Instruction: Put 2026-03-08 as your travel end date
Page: home
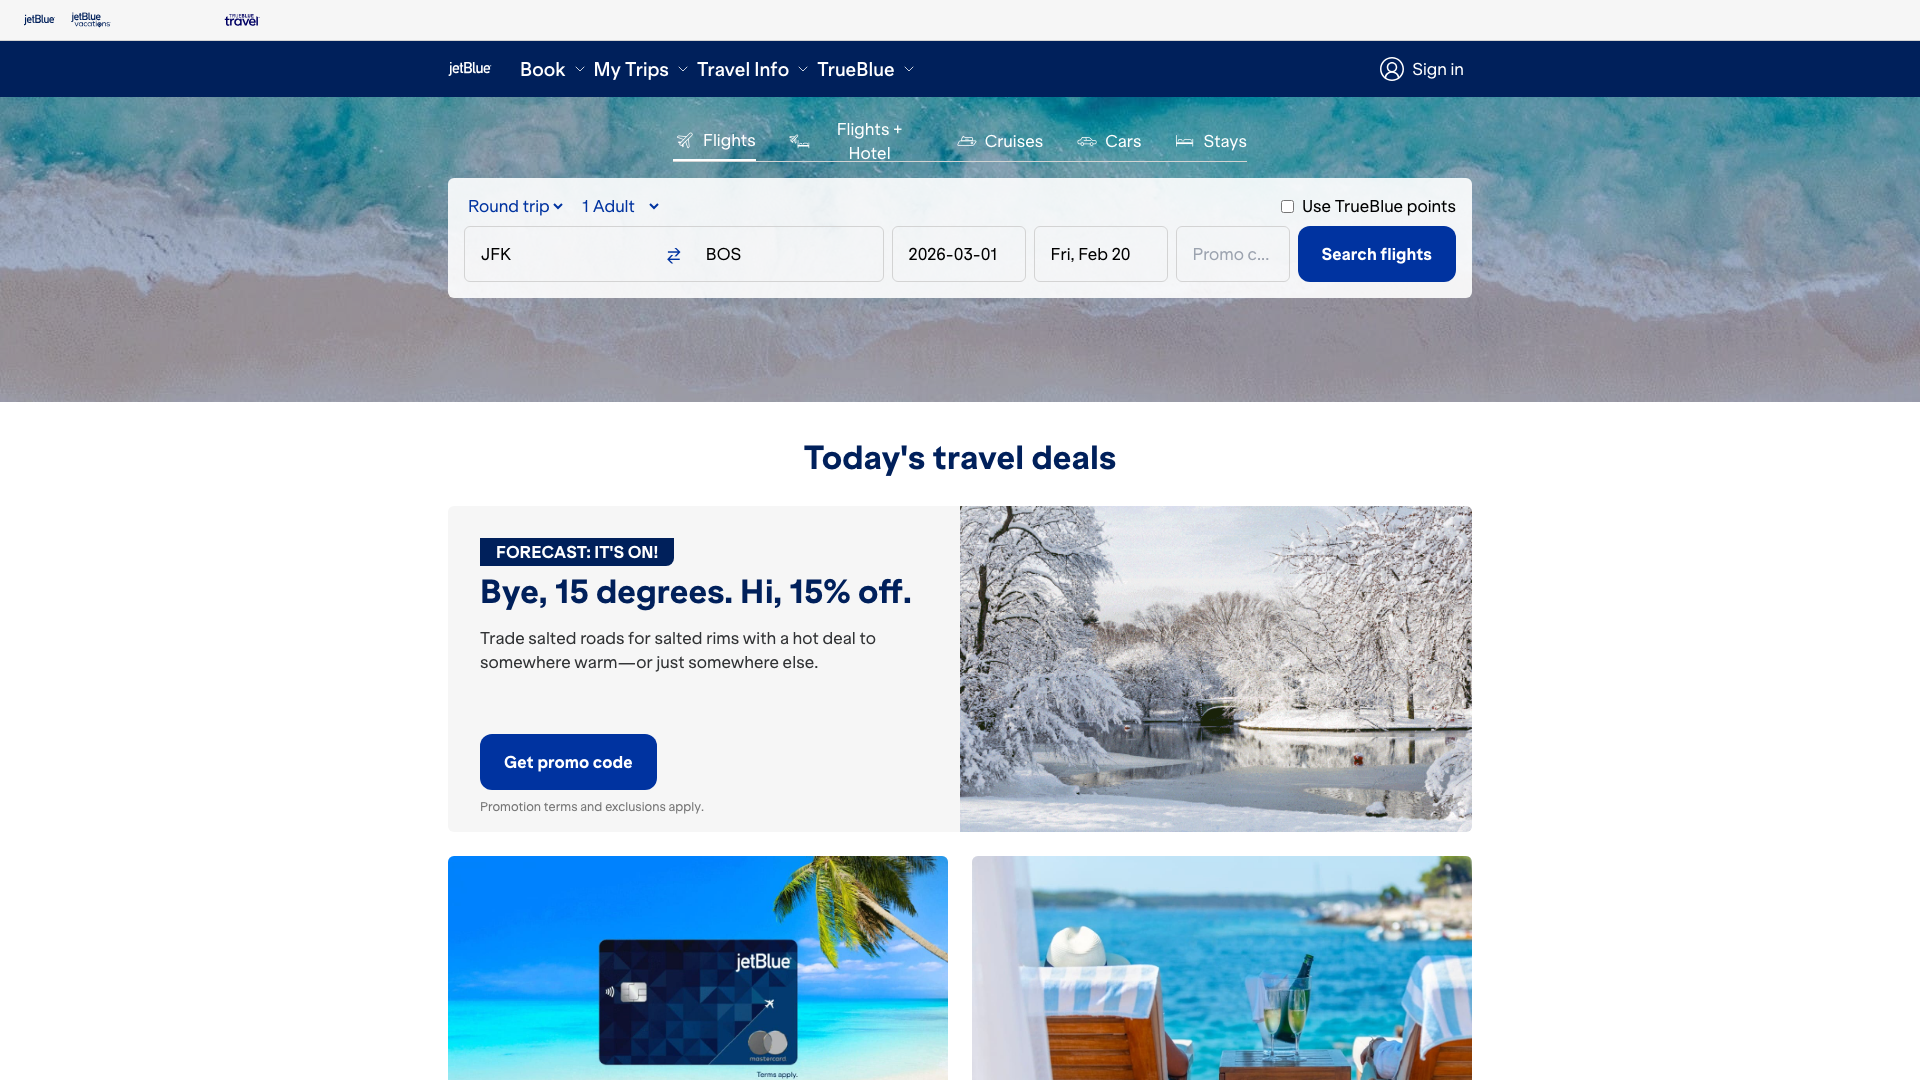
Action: type